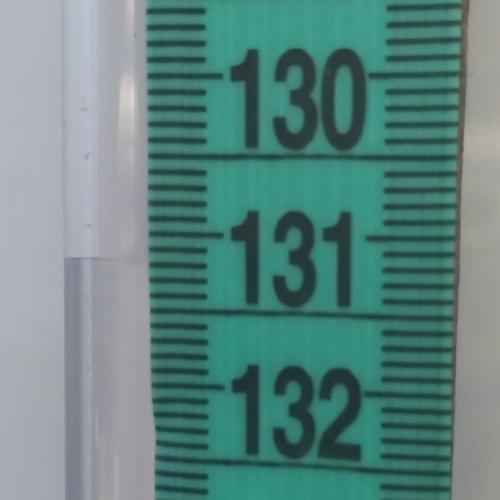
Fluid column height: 131.2 cm